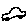
Label: car